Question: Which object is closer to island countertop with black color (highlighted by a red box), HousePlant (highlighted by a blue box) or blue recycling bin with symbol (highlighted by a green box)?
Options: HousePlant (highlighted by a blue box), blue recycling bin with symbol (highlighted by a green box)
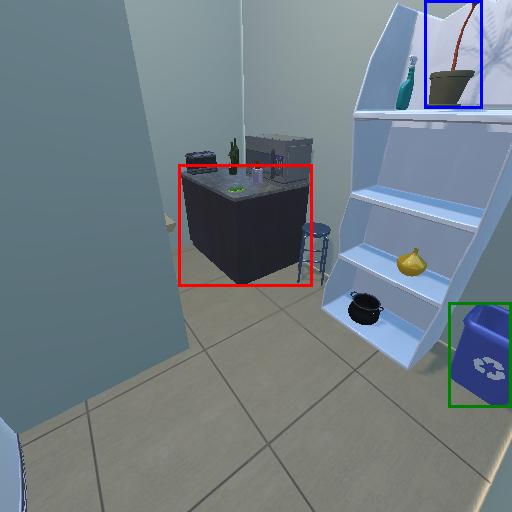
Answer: HousePlant (highlighted by a blue box)